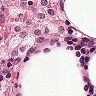
Metastatic tissue present: no